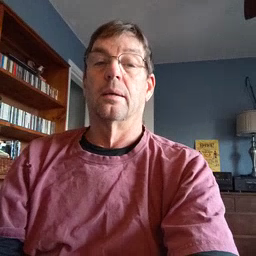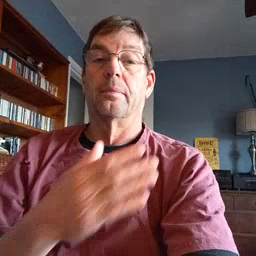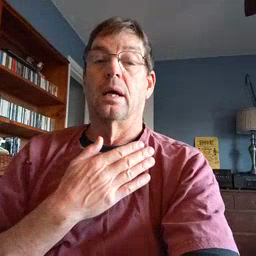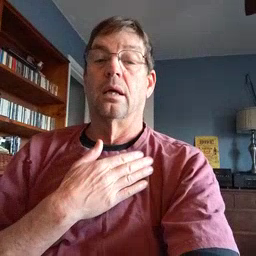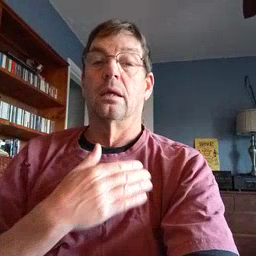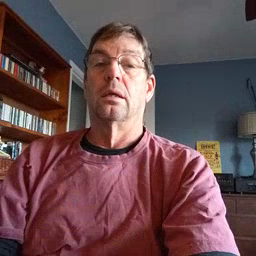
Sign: minemy